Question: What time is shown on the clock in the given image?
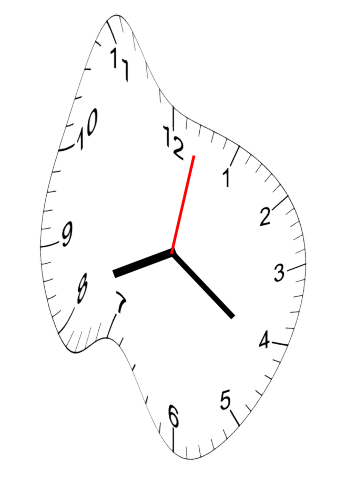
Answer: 08:21:02